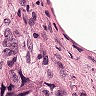
Metastatic tissue present: yes